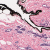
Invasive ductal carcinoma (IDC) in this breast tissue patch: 0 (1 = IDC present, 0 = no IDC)